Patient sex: F
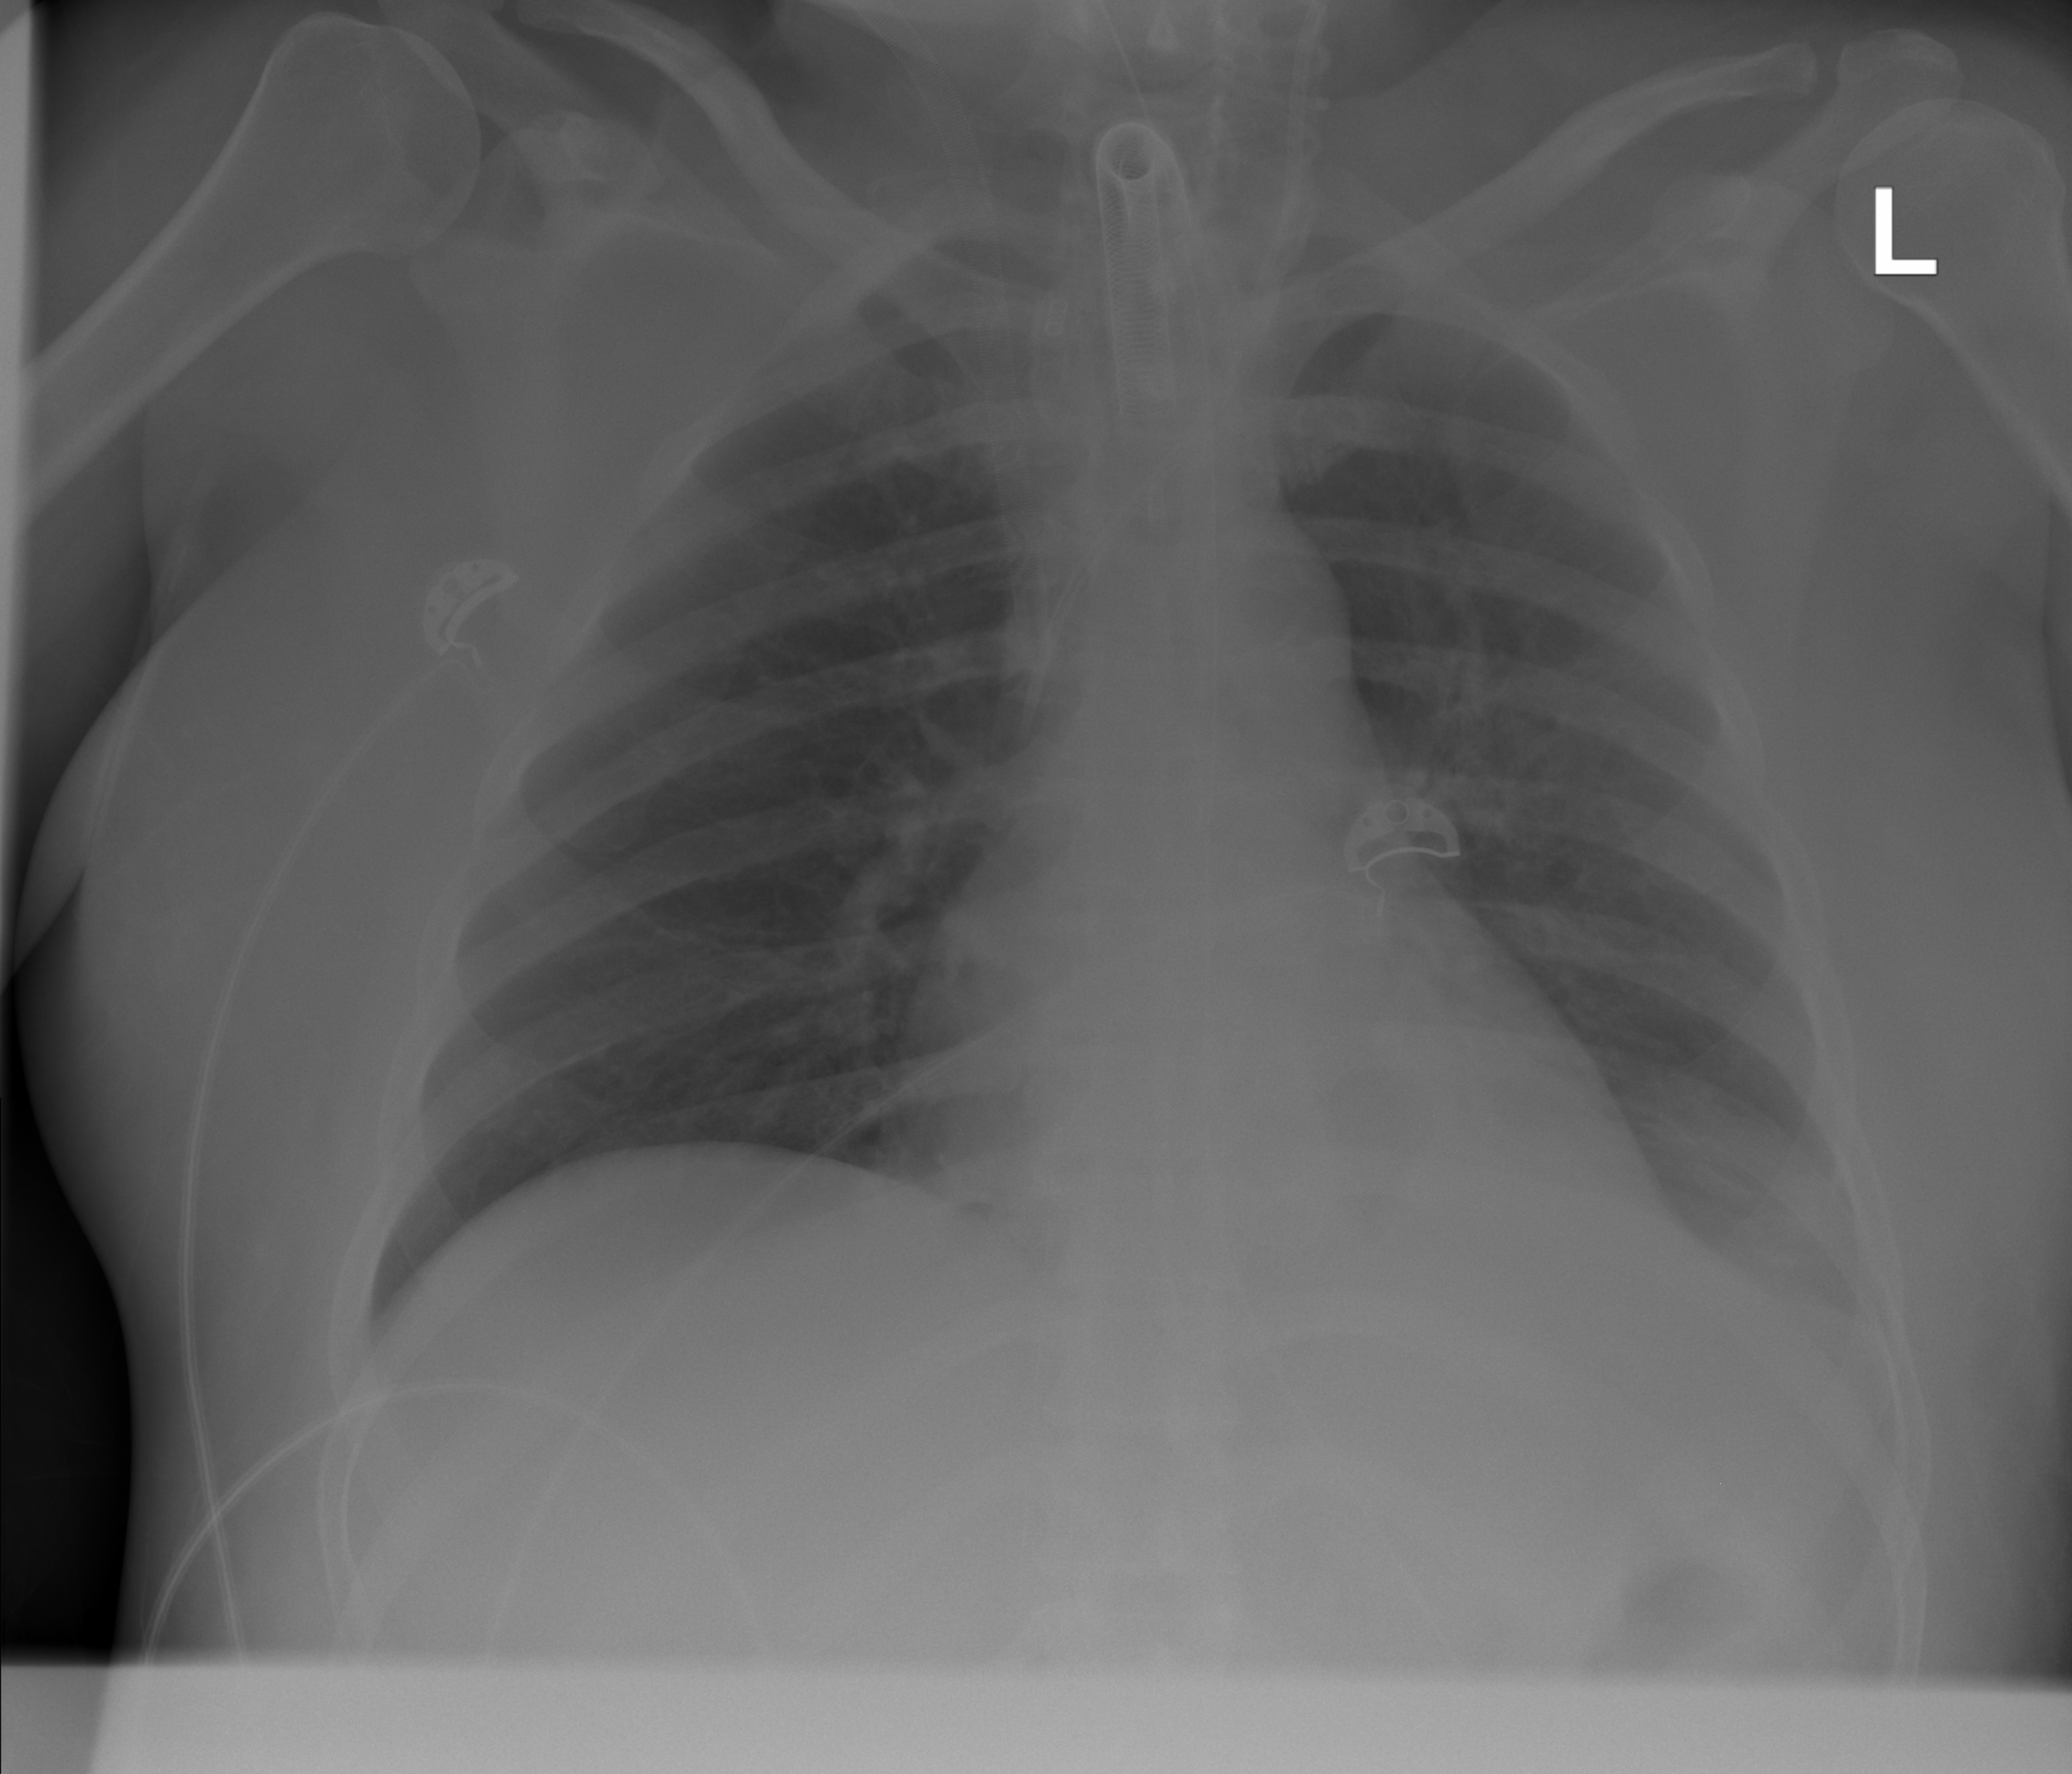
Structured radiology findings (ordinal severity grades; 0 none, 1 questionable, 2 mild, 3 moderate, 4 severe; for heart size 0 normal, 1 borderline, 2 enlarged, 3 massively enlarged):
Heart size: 0
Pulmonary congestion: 0
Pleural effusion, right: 0
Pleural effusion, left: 1
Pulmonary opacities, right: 0
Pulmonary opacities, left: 0
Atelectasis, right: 0
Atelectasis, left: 0